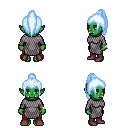
a pixel art fantasy rpg character, female body template, orc, green skin, chain mail, red pants, white cyan long topknot hairstyle, bracelets, maroon shoes, four views (front, back, left, right), 2x2 character sprite sheet, small pixel art, hard edges, no anti-aliasing